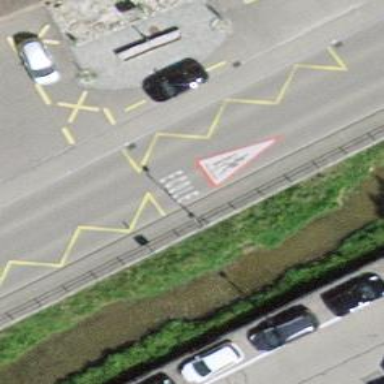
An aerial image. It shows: Public transport stop position.